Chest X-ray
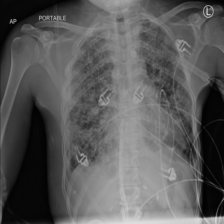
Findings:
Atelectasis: negative
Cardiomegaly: negative
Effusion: positive
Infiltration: negative
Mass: negative
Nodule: negative
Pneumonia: negative
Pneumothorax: negative
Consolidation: negative
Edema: negative
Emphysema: negative
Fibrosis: negative
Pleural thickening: negative
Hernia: negative